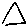
Label: triangle